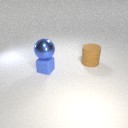
large brown rubber cylinder to the right of small blue rubber cube